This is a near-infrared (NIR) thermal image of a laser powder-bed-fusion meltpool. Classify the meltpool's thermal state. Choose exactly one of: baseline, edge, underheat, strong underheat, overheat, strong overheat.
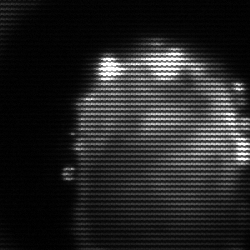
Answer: baseline